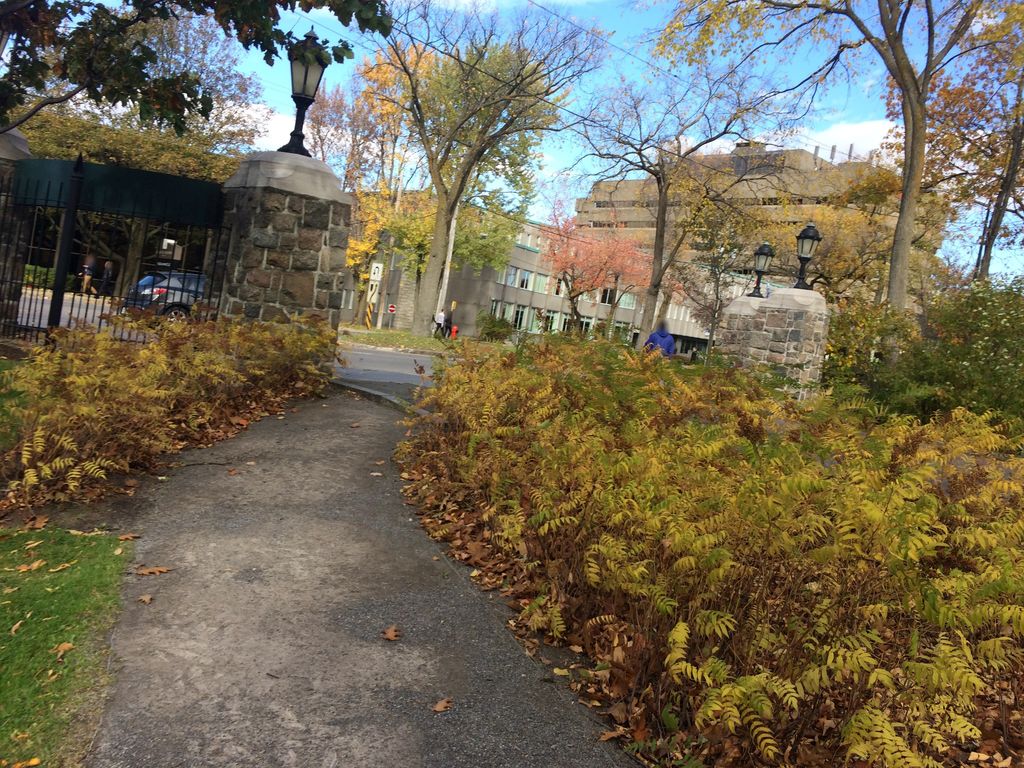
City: quebec_city